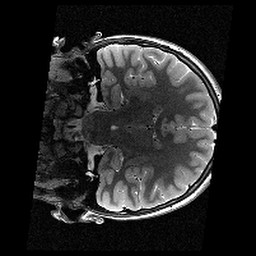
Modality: T2w
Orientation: coronal
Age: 13
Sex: female
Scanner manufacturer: siemens
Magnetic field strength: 3 T
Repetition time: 9.23 s
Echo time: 0.067 s